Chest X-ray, PA view. Patient: 54 years old, sex M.
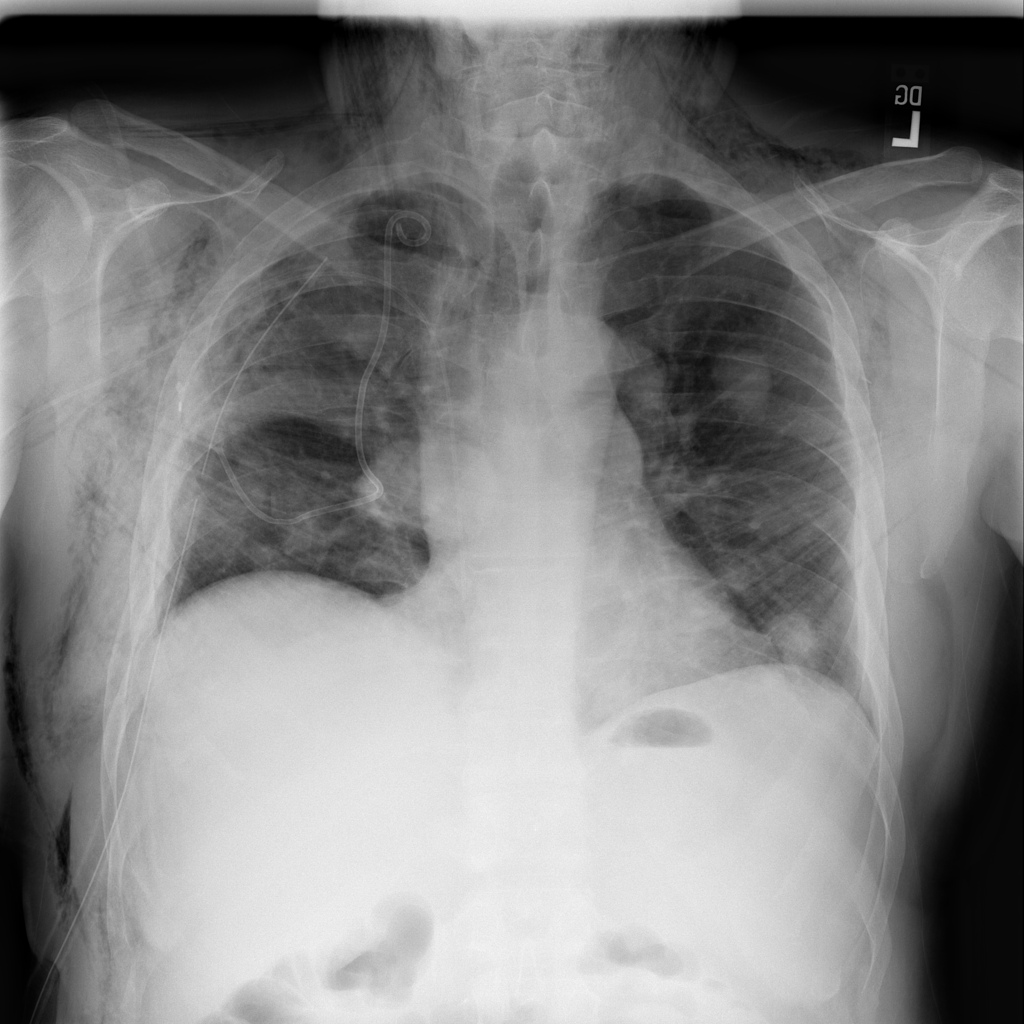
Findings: Emphysema, Nodule, Pneumothorax